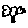
Label: bird